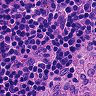
Metastatic tissue present: no